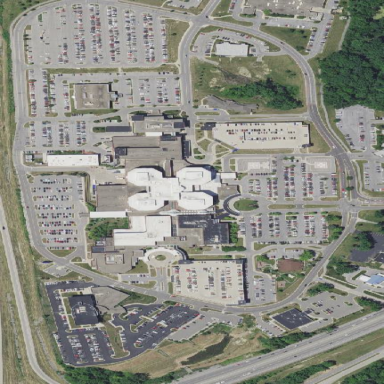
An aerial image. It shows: Healthcare facility identified as hospital.